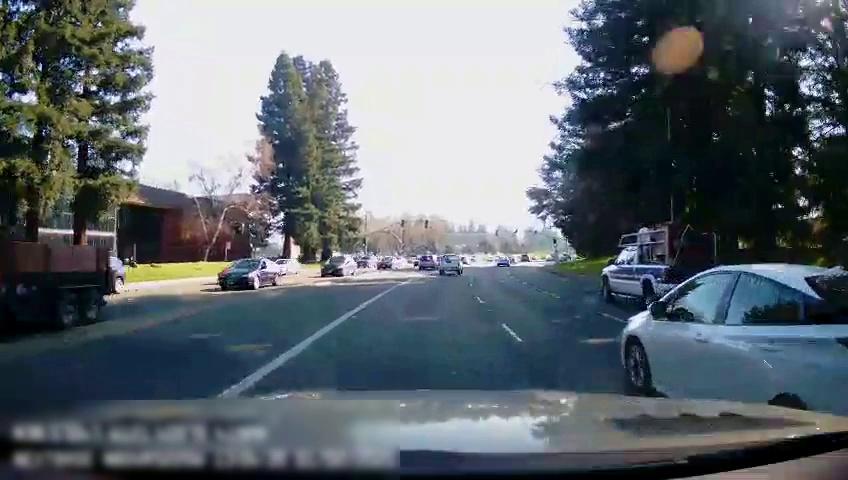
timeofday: Day
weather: Sunny
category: Drivable Space
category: Vehicles | Car
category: Vehicles | Other LV
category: Vehicles | Car
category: Vehicles | Car
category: Vehicles | SUV
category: Vehicles | Car
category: Vehicles | Car
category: Vehicles | Truck
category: Vehicles | Truck
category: Vehicles | Car
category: Vehicles | Car
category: Vehicles | SUV
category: Vehicles | SUV
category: Lanes | Current Lane
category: Lanes | Current Lane
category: Lanes | Current Lane
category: Traffic | Lights